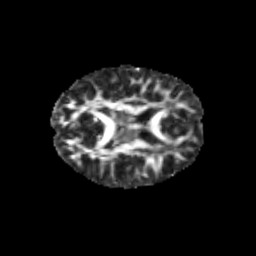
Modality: FA
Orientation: axial
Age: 11
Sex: female
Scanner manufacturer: siemens
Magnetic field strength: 3 T
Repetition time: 3.8 s
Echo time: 0.07 s